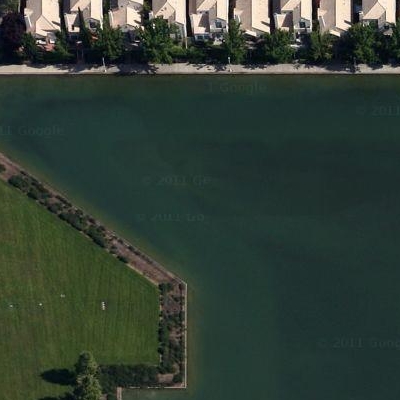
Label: dRiverLake